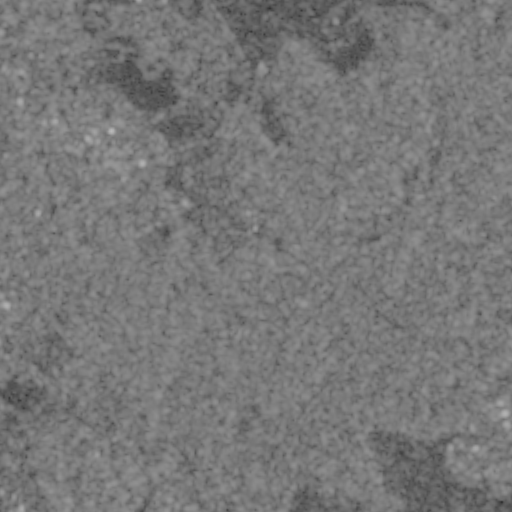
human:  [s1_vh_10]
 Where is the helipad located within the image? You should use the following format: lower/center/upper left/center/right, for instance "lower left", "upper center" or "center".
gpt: The helipad is located in the upper center of the image.
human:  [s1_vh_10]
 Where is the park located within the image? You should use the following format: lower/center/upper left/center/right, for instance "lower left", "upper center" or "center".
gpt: The park is located in the upper left of the image.
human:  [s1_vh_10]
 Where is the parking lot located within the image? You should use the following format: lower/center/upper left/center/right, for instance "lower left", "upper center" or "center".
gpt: The parking lot is located in the upper left of the image.
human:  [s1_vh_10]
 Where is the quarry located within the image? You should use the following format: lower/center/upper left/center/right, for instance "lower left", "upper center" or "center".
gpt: The quarry is located in the upper of the image.
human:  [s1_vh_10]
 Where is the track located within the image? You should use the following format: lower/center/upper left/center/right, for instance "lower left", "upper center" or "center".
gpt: There is no track in the image.

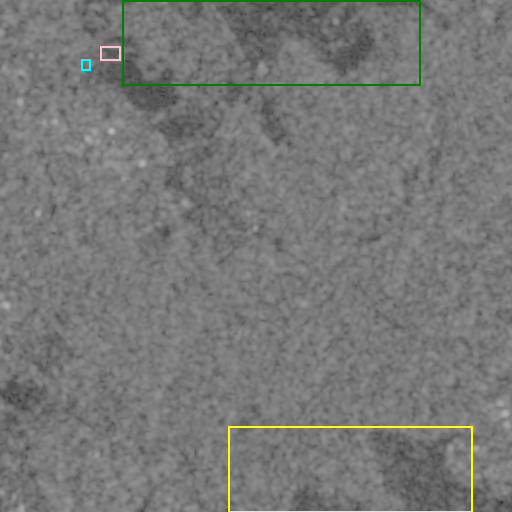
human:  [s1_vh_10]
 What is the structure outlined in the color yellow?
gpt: The structure outlined in yellow is a crop field.
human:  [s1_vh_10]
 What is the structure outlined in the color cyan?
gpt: The structure outlined in cyan is a park.
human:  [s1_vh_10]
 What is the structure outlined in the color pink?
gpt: The structure outlined in pink is a parking lot.
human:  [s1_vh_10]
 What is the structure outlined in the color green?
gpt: The structure outlined in green is a quarry.
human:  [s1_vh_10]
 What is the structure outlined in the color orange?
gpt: There is no orange outline.